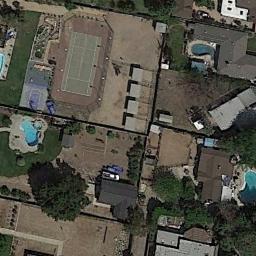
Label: tennis_court